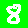
Digit: 8